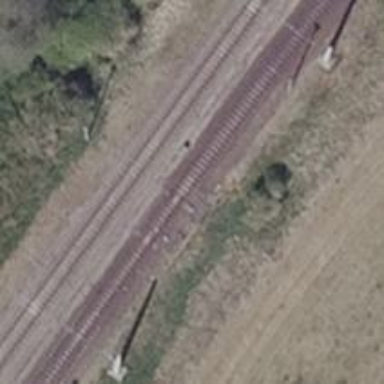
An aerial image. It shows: Railway signal.